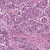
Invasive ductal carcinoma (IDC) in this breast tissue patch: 1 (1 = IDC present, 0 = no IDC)